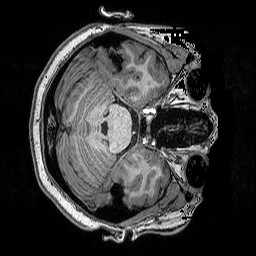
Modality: T1w
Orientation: axial
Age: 21
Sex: female